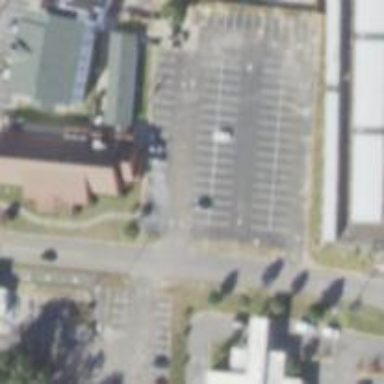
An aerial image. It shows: Parking space.